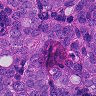
Metastatic tissue present: yes